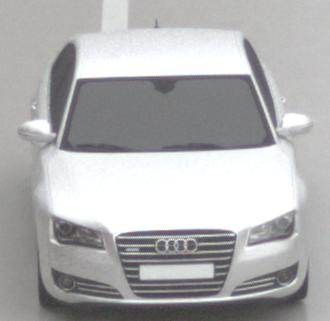
Make: Audi
Model: A8 D4
Model produced from: 2009
Model produced until: 2017
Doors: 4
Color: white
Road condition: wet road
Daytime: midday
Contrast: low contrast